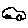
Label: car